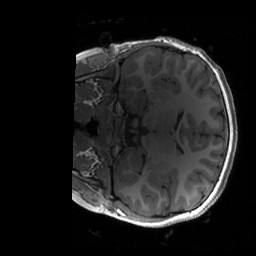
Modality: T1w
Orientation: coronal
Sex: female
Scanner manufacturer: siemens
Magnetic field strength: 3 T
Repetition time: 1.9 s
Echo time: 0.00243 s